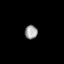
Tissue: prostate
Cell type: T cells
Senescence score: 0.7178
Nuclear area (px): 168
Mean DAPI intensity: 160.185